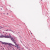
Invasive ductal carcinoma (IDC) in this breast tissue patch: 0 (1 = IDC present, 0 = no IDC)